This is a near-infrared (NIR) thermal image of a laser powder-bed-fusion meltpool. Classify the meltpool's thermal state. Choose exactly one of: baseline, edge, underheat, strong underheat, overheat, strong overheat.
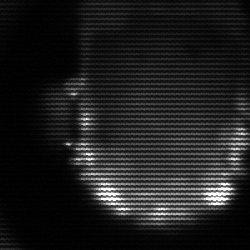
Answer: baseline